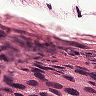
Metastatic tissue present: yes